Question: I need help with adding an attribute to tag in table.
I have a loop which output an image an checkbox. (see picture below). when user click the first, it enables should enable the next checkbox to be enabled.
I would like user to click first image, than second than third and so on. I do not want user to click any image random.
'<td>''<td>'

'''
<table class="table table-bordered">
<?php
$count = 1;
for($x=0; $x < 5; $x++){
?>
<td>
<div class="thumb">
<label for="image <?php echo $count;?>"><img class="img" src="http://s5.tinypic.com/30v0ncn_th.jpg"/></label>
<input type="checkbox" class="chk " id="image <?php echo $count;?>" name="tick" value="0" />
</div>
</td>
<?php
$count++; }
?>
</table>
'''
'''
<script>
$(function() {
var imageSelector = 'input[type="checkbox"][name="tick"]';
$(imageSelector)
.on('click', function() {
var $this = $(this);
if($this.is(':checked')) {
$this
.nextAll(imageSelector)
.first()
.removeAttr('disabled')
.removeAttr('checked');
return;
}
$this
.nextAll(imageSelector)
.attr('disabled', 'disabled')
.removeAttr('checked');
})
.attr('disabled', 'disabled')
.removeAttr('checked')
.first().removeAttr('disabled');
});
</script>
'''
How I can add attribue to '<td>' tags
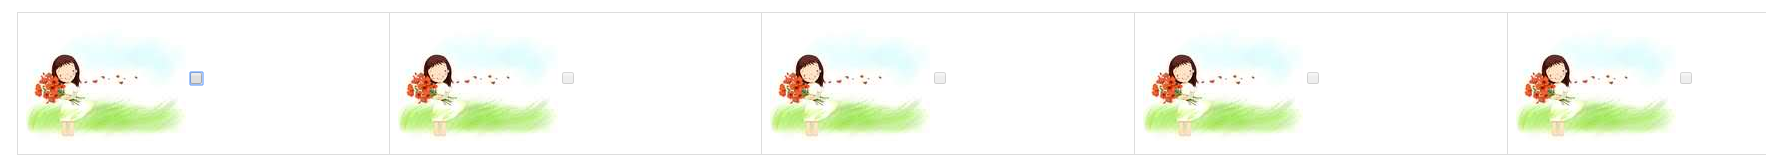
Answer: Here is my version if I understood you correctly.
PS: I suggest you do not have spaces in the ID
'''
$(function() {
var imageSelector = 'input[type="checkbox"][name="tick"]';
$(imageSelector).on('click', function() {
var $this = $(this);
if (this.checked) {
$this.closest("td").next("td")
.find(imageSelector)
.prop('disabled', false)
.prop('checked', false);
} else { // uncheck and disable the following checkboxes
$this.closest("td").nextAll("td").each(function() {
$(this).find(imageSelector)
.prop('disabled', true)
.prop('checked', false);
});
}
})
.prop('disabled', 'disabled')
.prop("checked", false)
.first().prop('disabled', false);
});
'''
'''
<script src="https://ajax.googleapis.com/ajax/libs/jquery/3.2.1/jquery.min.js"></script>
<table class="table table-bordered">
<tr>
<td>
<div class="thumb">
<label for="image1"><img class="img"
src="http://s5.tinypic.com/30v0ncn_th.jpg"/></label>
<input type="checkbox" class="chk " id="image1" name="tick" value="0" />
</div>
</td>
<td>
<div class="thumb">
<label for="image2"><img class="img"
src="http://s5.tinypic.com/30v0ncn_th.jpg"/></label>
<input type="checkbox" class="chk " id="image2" name="tick" value="0" />
</div>
</td>
<td>
<div class="thumb">
<label for="image3"><img class="img"
src="http://s5.tinypic.com/30v0ncn_th.jpg"/></label>
<input type="checkbox" class="chk " id="image3" name="tick" value="0" />
</div>
</td>
<td>
<div class="thumb">
<label for="image4"><img class="img"
src="http://s5.tinypic.com/30v0ncn_th.jpg"/></label>
<input type="checkbox" class="chk " id="image4" name="tick" value="0" />
</div>
</td>
<td>
<div class="thumb">
<label for="image5"><img class="img"
src="http://s5.tinypic.com/30v0ncn_th.jpg"/></label>
<input type="checkbox" class="chk " id="image5" name="tick" value="0" />
</div>
</td>
</tr>
</table>
'''